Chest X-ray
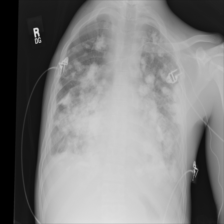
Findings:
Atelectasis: negative
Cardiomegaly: negative
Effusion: positive
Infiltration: positive
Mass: negative
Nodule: negative
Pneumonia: negative
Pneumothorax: negative
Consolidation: negative
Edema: negative
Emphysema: negative
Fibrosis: negative
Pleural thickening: negative
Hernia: negative